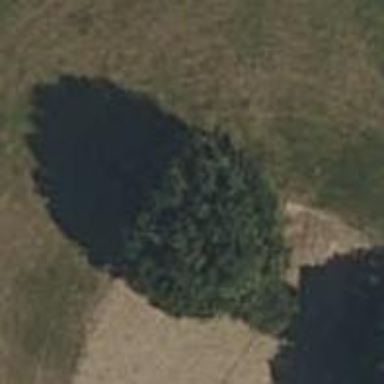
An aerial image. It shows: Single tag "natural: tree."